Question: I have been learning subnetting for my exam and I came through this question.

but why it this? I first thought: '172.20.0.0' can have 254 subnets and 254 Hosts per each subnet. I obviously was wrong. can you please explain me how to get this?
thanks guys
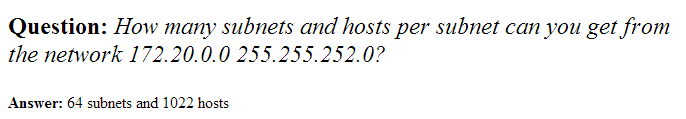
Answer: The netmask '255.255.252.0' has 10 zero bits at the end.
'2 ^ 10' = 1024, minus a broadcast and a network address = 1022.
If you're using the <URL> of dividing your network, '172.20.*' is a B network, with a 16 bit size of the network part. That gives 16-10 = 6 bits to spare, that can be split into '2 ^ 6' = 64 networks.